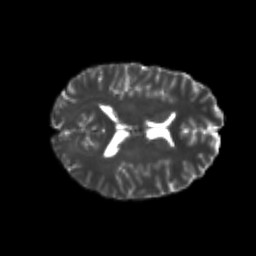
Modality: T2w
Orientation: axial
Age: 22
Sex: male
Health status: healthy
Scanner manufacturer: philips
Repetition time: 7.393 s
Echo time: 0.08599 s